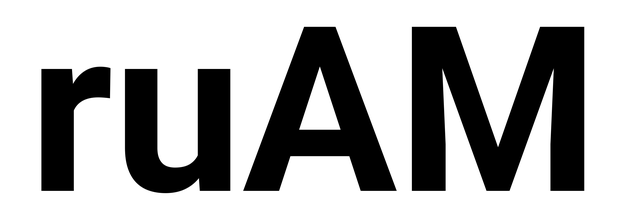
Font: Roboto_Bold